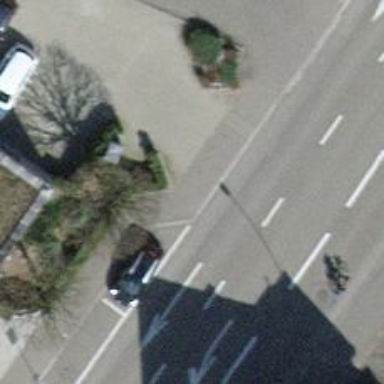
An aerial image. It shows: Asphalt sidewalk along the footway.